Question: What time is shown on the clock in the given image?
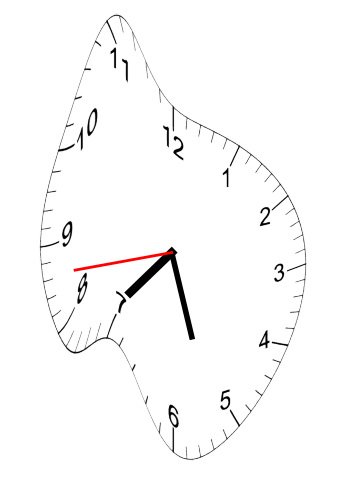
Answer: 07:26:43